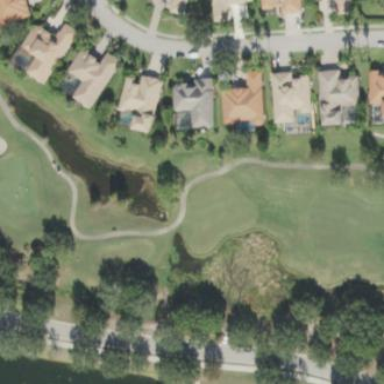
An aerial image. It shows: Water hazard on golf course. The hazard is natural water feature.